Question: i am trying to create a moon with light glow. same as in images.
i have tried but not much successful.
I don't wants to use image in website. i wants to create only this with CSS3.
<URL>

'''
<div>
<span>Glow</span>
</div>
'''
'''
div {
margin: 20px 10px 10px;
text-align: center;
font-family: sans-serif;
}
span {
display: inline-block;
padding-top: 40px;
background: whiteSmoke;
width: 100px;
height: 60px;
text-align: center;
vertical-align: middle;
-webkit-box-shadow: 0 0 10px #F8A50E;
-moz-box-shadow: 0 0 10px #F8A50E;
box-shadow: 0 0 10px #F8A50E;
-webkit-border-radius: 50px;
-moz-border-radius: 50px;
border-radius: 50px;
-webkit-transition: box-shadow .4s ease;
-moz-transition: box-shadow .4s ease;
-ms-transition: box-shadow .4s ease;
-o-transition: box-shadow .4s ease;
transition: box-shadow .4s ease;
}
span:hover {
-webkit-box-shadow: 0 0 10px red;
-moz-box-shadow: 0 0 10px red;
box-shadow: 0 0 0 10px red;
}
'''
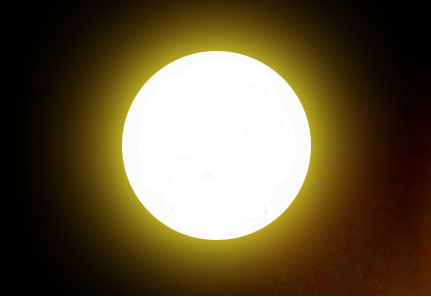
Answer: use 'box-shadow' :)
This example uses two comma separated shadows:
'''
box-shadow:0 0 50px gold,0 0 150px gold;
'''
<URL>
You could draw it with radial-gradient too.
Result will varie from browser to browser.